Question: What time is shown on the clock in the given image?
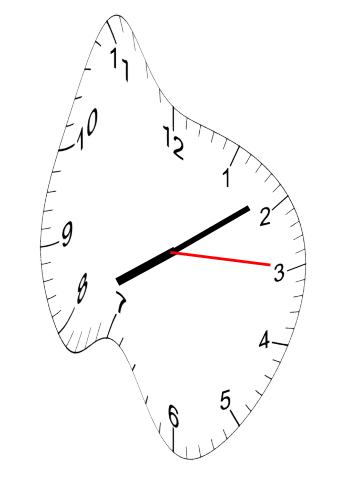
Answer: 08:09:15